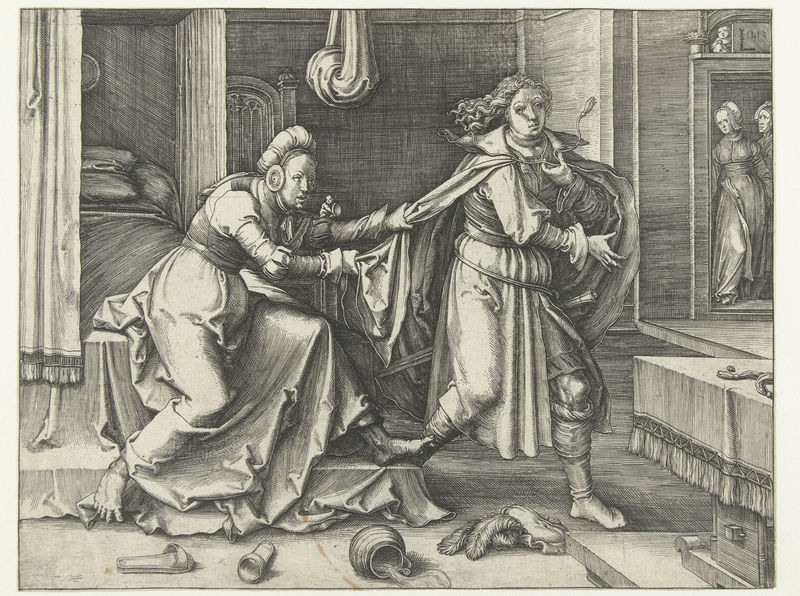
Titel: Jozef ontvlucht de vrouw van Potifar
Künstler: Lucas van Leyden
Standort: Amsterdam
Institution: Rijksmuseum
Schlagwörter: gemälde, mann, frau, hut, tisch, bild, niederlande, tischtuch, mantel, krug, topf, bett, deutsch, flucht, druckgraphik, schuh, altes testament, kupferstich, joseph, 1550, 1530, jospeh und das weib des pontiphar, altes testamtent, pontiphar